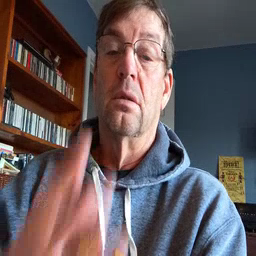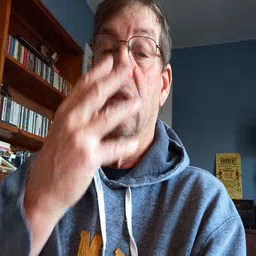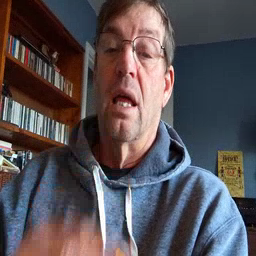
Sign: sad